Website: apple
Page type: billing-address
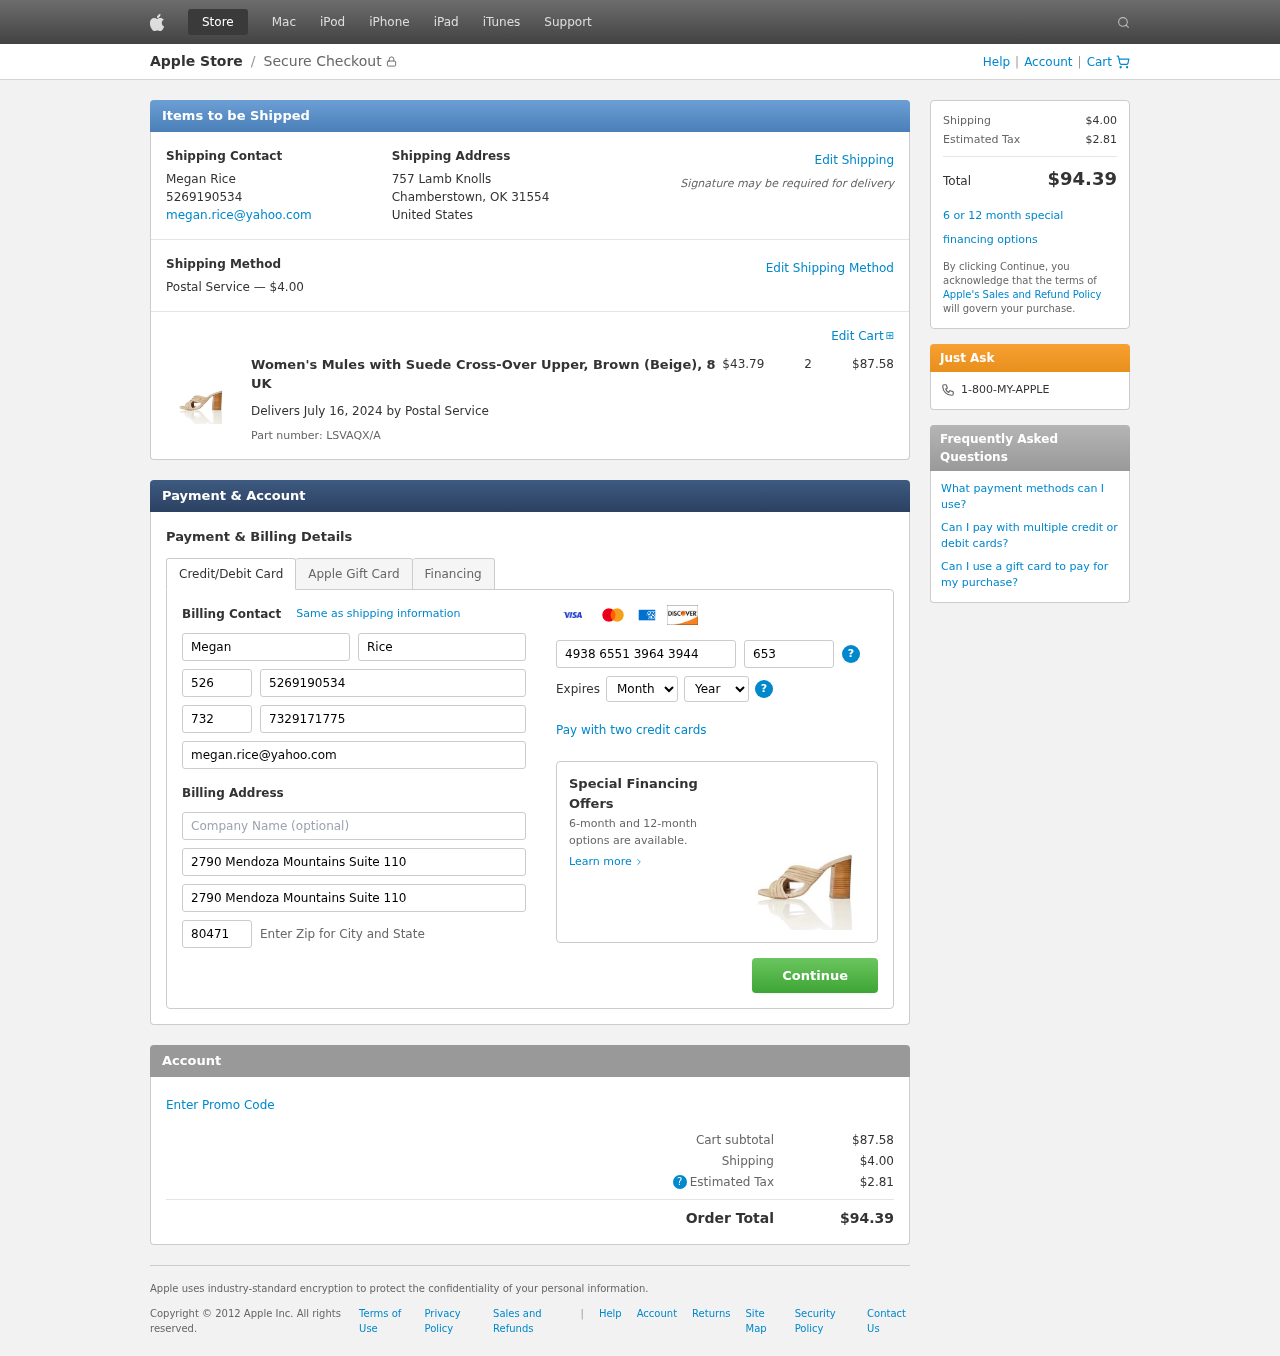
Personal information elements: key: PII_CARD_CVV
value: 653
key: PII_CARD_EXPIRY_MONTH
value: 03
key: PII_CARD_EXPIRY_YEAR
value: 26
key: PII_CARD_NUMBER
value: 4938 6551 3964 3944
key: PII_CITY_STATE_ZIP
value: Chamberstown, OK 31554
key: PII_COUNTRY
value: United States
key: PII_EMAIL
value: megan.rice@yahoo.com
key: PII_FIRSTNAME
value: Megan
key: PII_FULLNAME
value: Megan Rice
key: PII_LASTNAME
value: Rice
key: PII_PHONE
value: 5269190534
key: PII_PHONE_ALT
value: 7329171775
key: PII_PHONE_ALT_AREA
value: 732
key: PII_PHONE_AREA
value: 526
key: PII_POSTCODE2
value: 80471
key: PII_STREET
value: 757 Lamb Knolls
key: PII_STREET2
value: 2790 Mendoza Mountains Suite 110
Product elements: key: PRODUCT1_NAME
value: Women's Mules with Suede Cross-Over Upper, Brown (Beige), 8 UK
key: PRODUCT1_PRICE
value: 43.79
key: PRODUCT1_QUANTITY
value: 2
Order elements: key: ORDER_SHIPPING_COST
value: $4.00
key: ORDER_SUBTOTAL
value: $87.58
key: ORDER_DELIVERY_DATE
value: July 16, 2024
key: ORDER_PART_NUMBER
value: LSVAQX/A
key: ORDER_TAX
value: $2.81
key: ORDER_TOTAL
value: $94.39